(2024·市中区一模) 实践与探究\\

\noindent \textbf{【问题情境】}\\
(1)① 如图 1，$\text{Rt}\triangle ABC$，$\angle B=90^\circ$，$\angle A=60^\circ$，$D$，$E$ 分别为边 $AB$，$AC$ 上的点，$DE \parallel BC$，且 $BC=2DE$，则 $\dfrac{AD}{AB} = \underline{\dfrac{1}{2}}$.\\

② 如图 2，将①中的 $\triangle ADE$ 绕点 $A$ 顺时针旋转 $30^\circ$，则 $DE$，$BC$ 所在直线较小夹角的度数为 \underline{\quad}.\\

\noindent \textbf{【探究实践】}\\
(2) 如图 3，矩形 $ABCD$，$AB=2$，$AD=2\sqrt{3}$，$E$ 为边 $AD$ 上的动点，$F$ 为边 $BC$ 上的动点，$BF=2AE$，连结 $EF$，作 $BH \perp EF$ 于 $H$ 点，连结 $CH$. 当 $CH$ 的长度最小时，求 $BH$ 的长.\\

\noindent \textbf{【拓展应用】}\\
(3) 如图 4，$\text{Rt}\triangle ABC$，$\angle ACB=90^\circ$，$\angle CAB=60^\circ$，$AC=\sqrt{3}$，$D$ 为 $AB$ 中点，连结 $CD$，$E$，$F$ 分别为线段 $BD$，$CD$ 上的动点，且 $DF=2BE$. 请直接写出 $AF+\dfrac{2\sqrt{3}}{3}EF$ 的最小值.

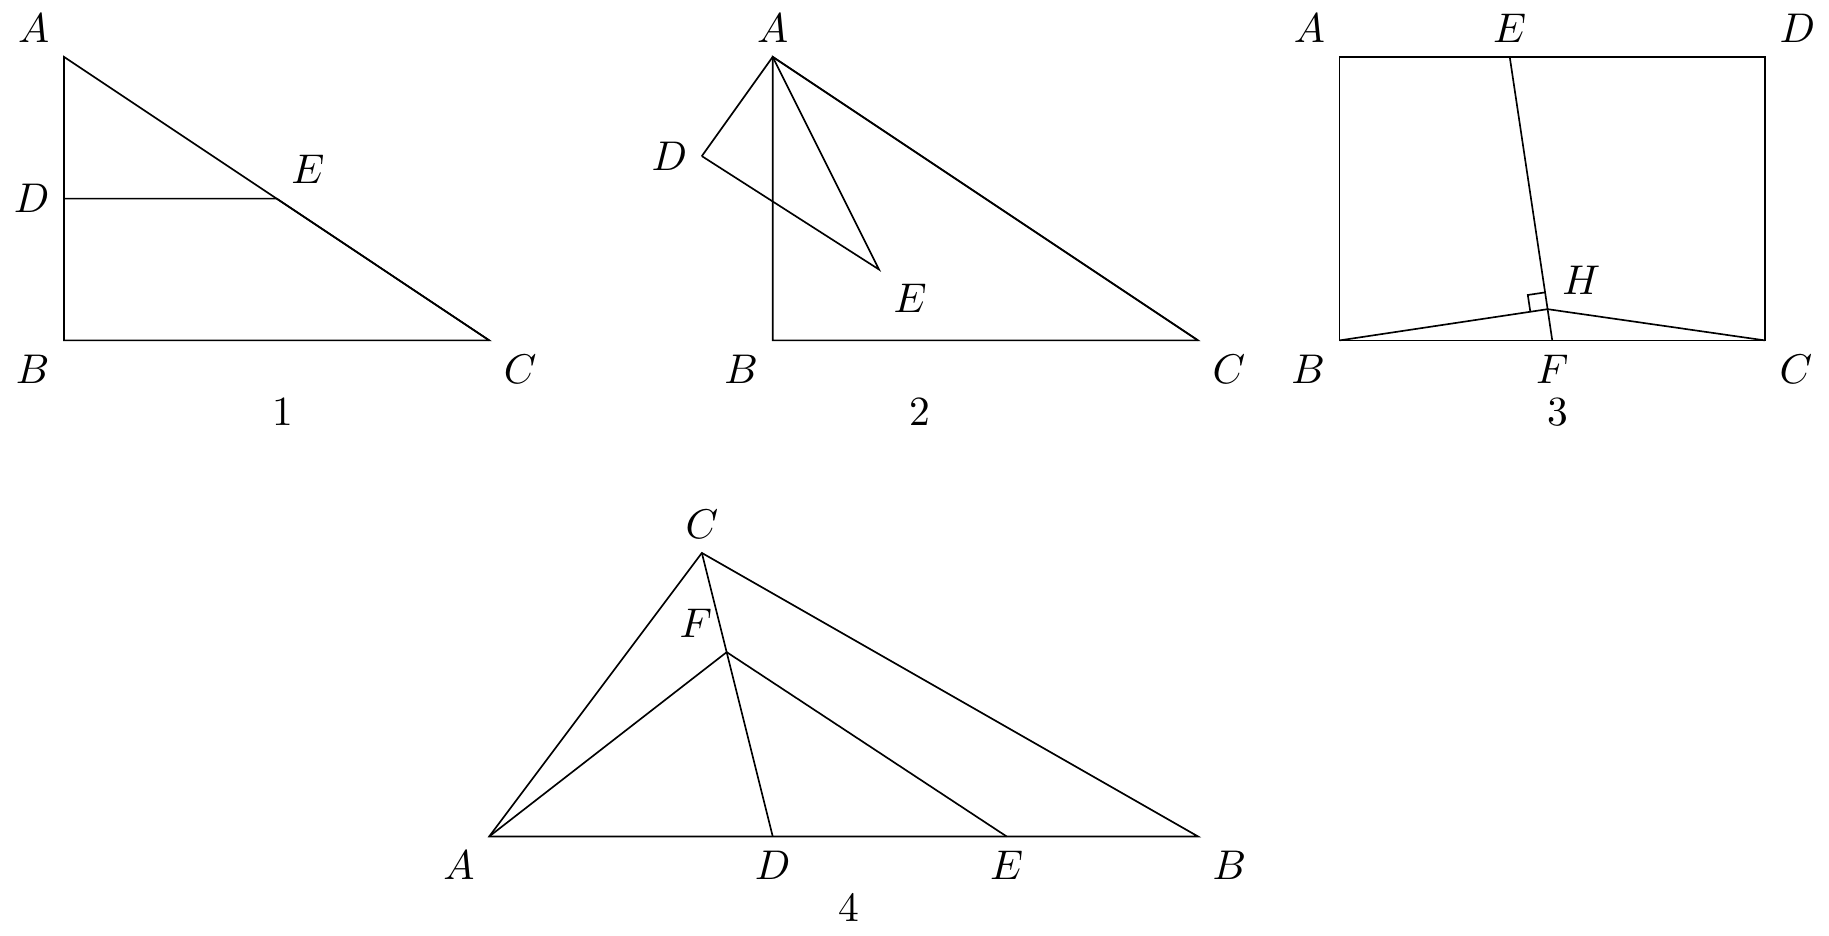
【解答】
解：\textcircled{1} $\because DE // BC$,

$\therefore \frac{AD}{AB} = \frac{DE}{BC} = \frac{1}{2}$。

故答案为$\frac{1}{2}$.

\textcircled{2} 延长$DE$交$BC$于$F$, 如图：

$\because \angle AGD = \angle BGF$, $\angle D = \angle B = 90^\circ$,

$\therefore \angle GFB = \angle DAB = 30^\circ$,

即$DE$, $BC$所在直线较小夹角的度数为$30^\circ$。

故答案为$30^\circ$

(2)延长 $BA$ 和 $FE$ 交于点 $G$, 如图：

$\because AE // BF$, $BF = 2AE$,

$\therefore BG = 2AG$,

$\because AB = 2$,

$\therefore AG = 2$,

又 $\because BH \perp GH$,

$\therefore H$ 在以 $A$ 为圆心, $AB$ 为半径的圆上,

$\therefore$ 当 $A$、$H$、$C$ 共线时, $CH$ 最小,

在 $Rt\triangle ABC$ 中, $AC = \sqrt{AB^2 + BC^2} = 4$,

$\therefore CH = 2$, $\angle BAH = 60^\circ$,

$\because AB = AH$,

$\therefore \triangle ABH$ 为等边三角形,

$\therefore BH = AB = 2$,

此时, $\angle BGF = 90^\circ - 60^\circ = 30^\circ$,

$\therefore BF = \frac{BG}{\sqrt{3}} = \frac{4\sqrt{3}}{3} < AD$, 符合题意；

$\therefore BH = 2$。

(3)作 $BN \perp AB$ 于 $B$, 取 $BN = 1$, $N$ 在 $AB$ 上方, 连接 $EN$, $FN$, 过 $F$ 作 $FG \perp AD$ 于 $G$。

如图：

$\because D$为 $AB$ 中点, $\angle ABC = 90^\circ$,

$\therefore AD = CD = BD$,

$\because \angle CAD = 60^\circ$,

$\therefore \triangle ACD$ 为等边三角形,

$\therefore \angle CDG = 60^\circ$, $AD = CD = BD = AC = \sqrt{3}$,

$\therefore DG = \frac{1}{2} DF = BE$, $FG = \sqrt{3} DG = \sqrt{3} BE$,

$\therefore GE = BD = \sqrt{3}$,

在 $\triangle GEF$ 和 $\triangle BNE$ 中, $\angle FGE = \angle EBN = 90^\circ$, $\frac{FG}{BE} = \frac{GE}{BN} = \sqrt{3}$,

$\therefore \triangle GEF \sim \triangle BNE$,

$\therefore \angle GEF = \angle BNE$, $EF = \sqrt{3} EN$,

$\because \angle FEN = 90^\circ$,

$\therefore FN = \frac{2\sqrt{3}}{3} EF$,

$\therefore AF + \frac{2\sqrt{3}}{3} EF = AF + FN$ 当 $A, F, N$ 共线时最小,

$\therefore AN = \sqrt{BN^2 + AB^2} = \sqrt{13}$,

即 $AF + \frac{2\sqrt{3}}{3} EF$ 的最小值为 $\sqrt{13}$。
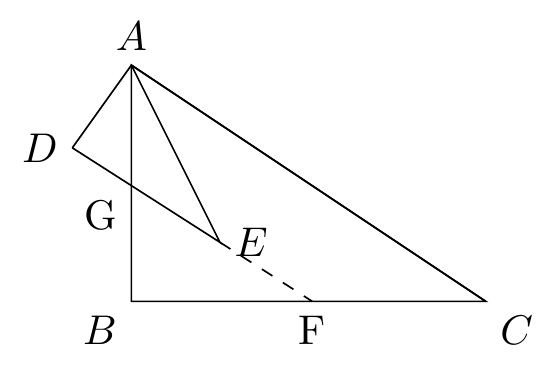
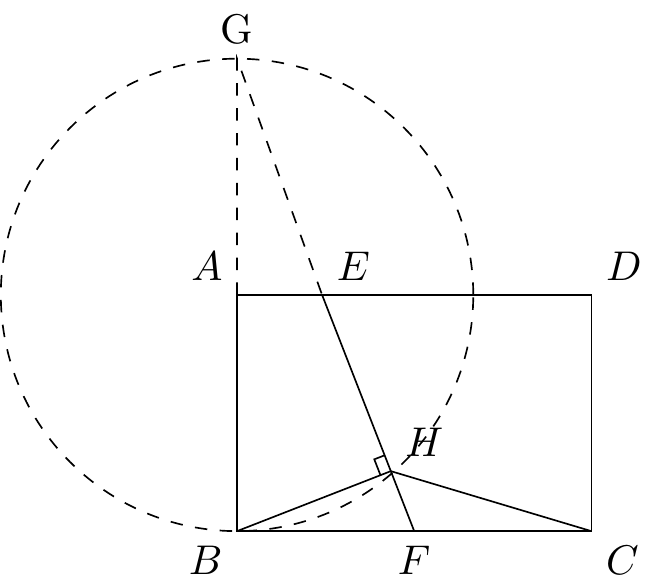
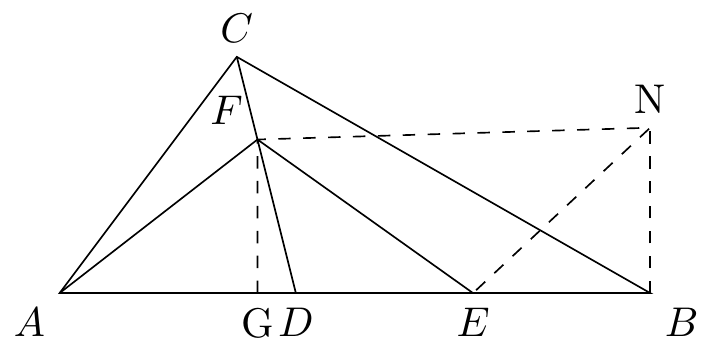